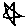
Label: star